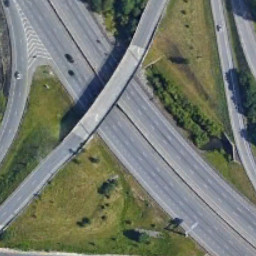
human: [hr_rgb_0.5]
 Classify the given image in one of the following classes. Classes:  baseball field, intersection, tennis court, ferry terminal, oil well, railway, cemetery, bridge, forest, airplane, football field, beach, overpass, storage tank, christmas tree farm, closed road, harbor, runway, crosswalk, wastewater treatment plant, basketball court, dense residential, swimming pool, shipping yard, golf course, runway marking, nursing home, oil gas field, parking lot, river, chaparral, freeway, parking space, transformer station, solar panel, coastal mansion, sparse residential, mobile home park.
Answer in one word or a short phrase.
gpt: overpass